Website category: auto
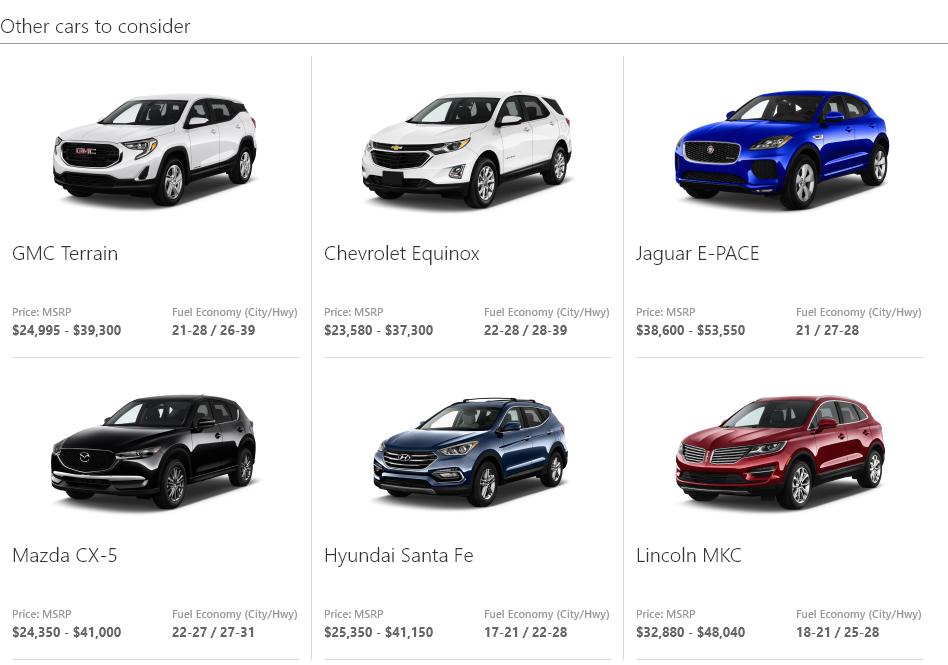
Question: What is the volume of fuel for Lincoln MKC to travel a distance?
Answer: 18-21 / 25-28

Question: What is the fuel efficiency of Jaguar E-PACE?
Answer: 21 / 27-28

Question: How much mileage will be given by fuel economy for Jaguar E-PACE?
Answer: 21 / 27-28

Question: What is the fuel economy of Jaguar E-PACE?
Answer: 21 / 27-28

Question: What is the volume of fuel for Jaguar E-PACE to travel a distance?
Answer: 21 / 27-28

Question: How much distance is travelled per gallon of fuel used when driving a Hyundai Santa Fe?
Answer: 17-21 / 22-28

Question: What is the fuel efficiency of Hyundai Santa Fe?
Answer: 17-21 / 22-28

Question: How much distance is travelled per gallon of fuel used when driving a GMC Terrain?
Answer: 21-28 / 26-39

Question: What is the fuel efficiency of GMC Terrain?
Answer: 21-28 / 26-39

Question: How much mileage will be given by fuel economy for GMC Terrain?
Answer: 21-28 / 26-39

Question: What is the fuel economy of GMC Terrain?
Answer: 21-28 / 26-39

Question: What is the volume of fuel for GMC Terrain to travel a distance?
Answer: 21-28 / 26-39

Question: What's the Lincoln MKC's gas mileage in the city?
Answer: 18-21

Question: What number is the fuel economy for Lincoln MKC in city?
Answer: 18-21

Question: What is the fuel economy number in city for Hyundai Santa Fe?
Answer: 17-21

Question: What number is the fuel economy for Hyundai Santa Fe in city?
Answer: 17-21

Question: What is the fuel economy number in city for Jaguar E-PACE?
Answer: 21

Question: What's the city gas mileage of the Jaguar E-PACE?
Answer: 21

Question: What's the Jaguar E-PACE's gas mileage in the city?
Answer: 21

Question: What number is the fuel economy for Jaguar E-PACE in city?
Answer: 21

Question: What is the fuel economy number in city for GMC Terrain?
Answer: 21-28

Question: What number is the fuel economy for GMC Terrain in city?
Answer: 21-28

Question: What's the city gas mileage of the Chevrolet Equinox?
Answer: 22-28

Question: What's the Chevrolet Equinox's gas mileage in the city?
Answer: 22-28

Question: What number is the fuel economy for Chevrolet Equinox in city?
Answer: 22-28

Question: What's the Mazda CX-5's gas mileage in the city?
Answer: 22-27

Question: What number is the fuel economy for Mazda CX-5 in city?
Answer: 22-27

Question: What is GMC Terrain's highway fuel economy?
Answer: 26-39

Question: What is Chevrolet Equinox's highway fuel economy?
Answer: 28-39

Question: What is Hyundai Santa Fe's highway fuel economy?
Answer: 22-28

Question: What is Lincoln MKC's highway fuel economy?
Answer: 25-28

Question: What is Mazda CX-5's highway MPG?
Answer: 27-31

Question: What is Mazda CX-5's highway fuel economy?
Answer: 27-31

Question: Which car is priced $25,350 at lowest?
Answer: Hyundai Santa Fe

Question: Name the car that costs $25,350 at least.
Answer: Hyundai Santa Fe

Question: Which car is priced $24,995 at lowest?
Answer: GMC Terrain

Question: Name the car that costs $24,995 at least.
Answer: GMC Terrain

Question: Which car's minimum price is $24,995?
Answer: GMC Terrain

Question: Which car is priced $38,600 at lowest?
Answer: Jaguar E-PACE

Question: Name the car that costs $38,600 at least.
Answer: Jaguar E-PACE

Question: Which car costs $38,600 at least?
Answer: Jaguar E-PACE

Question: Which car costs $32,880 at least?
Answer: Lincoln MKC

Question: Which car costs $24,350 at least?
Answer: Mazda CX-5

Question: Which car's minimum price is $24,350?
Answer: Mazda CX-5

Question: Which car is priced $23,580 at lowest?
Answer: Chevrolet Equinox

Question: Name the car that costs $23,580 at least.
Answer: Chevrolet Equinox

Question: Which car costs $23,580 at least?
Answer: Chevrolet Equinox

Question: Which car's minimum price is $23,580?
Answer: Chevrolet Equinox

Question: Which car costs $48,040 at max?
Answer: Lincoln MKC

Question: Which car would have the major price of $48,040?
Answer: Lincoln MKC

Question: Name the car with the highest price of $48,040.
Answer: Lincoln MKC

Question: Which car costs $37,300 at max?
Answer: Chevrolet Equinox

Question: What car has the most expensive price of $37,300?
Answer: Chevrolet Equinox

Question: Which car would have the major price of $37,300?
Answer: Chevrolet Equinox

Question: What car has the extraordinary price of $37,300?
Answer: Chevrolet Equinox

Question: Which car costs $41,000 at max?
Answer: Mazda CX-5

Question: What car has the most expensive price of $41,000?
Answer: Mazda CX-5

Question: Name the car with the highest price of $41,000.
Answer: Mazda CX-5

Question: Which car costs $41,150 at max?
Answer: Hyundai Santa Fe

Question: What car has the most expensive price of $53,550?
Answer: Jaguar E-PACE

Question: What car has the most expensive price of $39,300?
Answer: GMC Terrain

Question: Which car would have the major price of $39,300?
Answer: GMC Terrain

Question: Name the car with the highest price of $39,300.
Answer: GMC Terrain

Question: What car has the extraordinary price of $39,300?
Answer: GMC Terrain